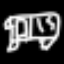
Label: bed